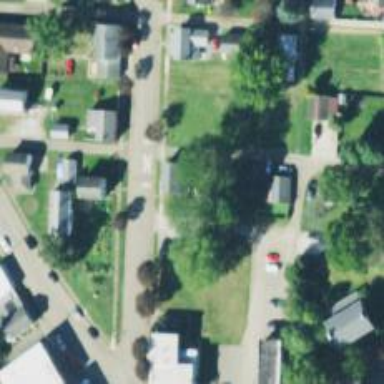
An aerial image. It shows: Alley classified as service road.